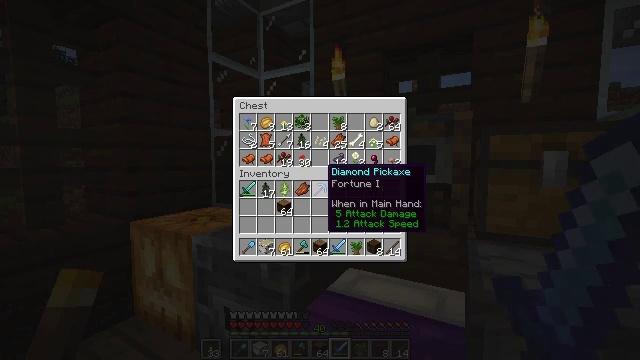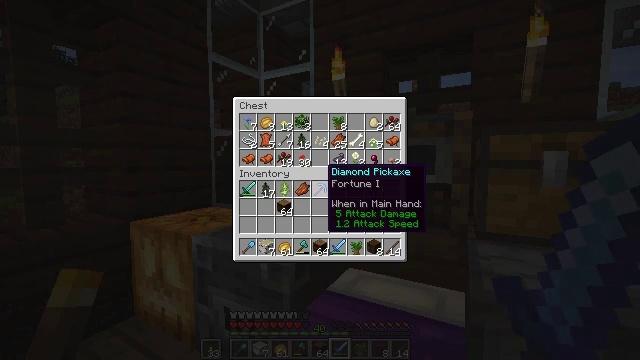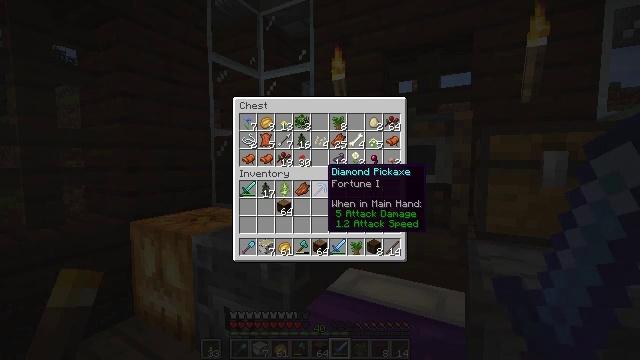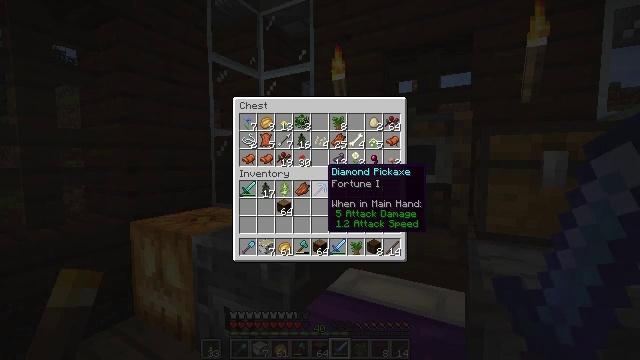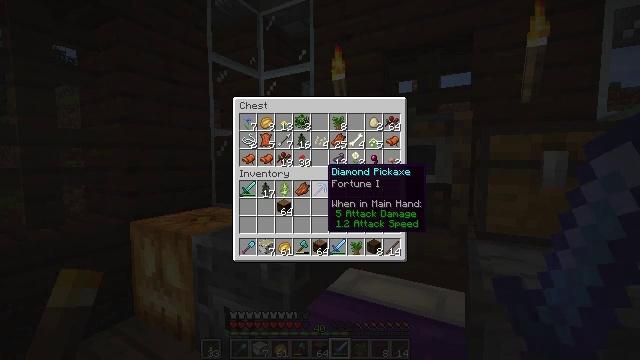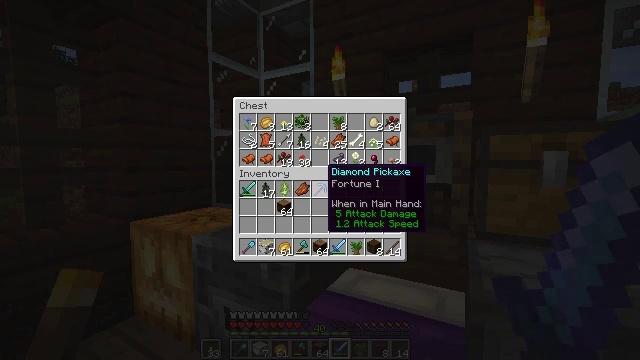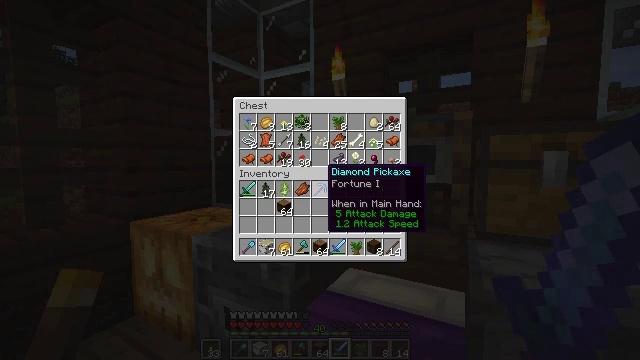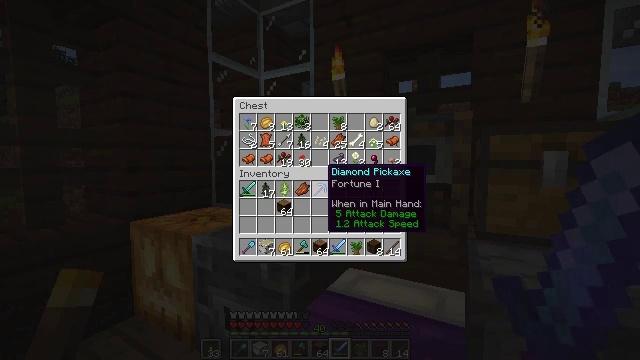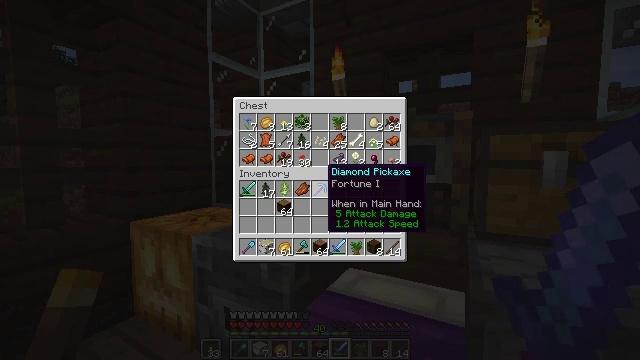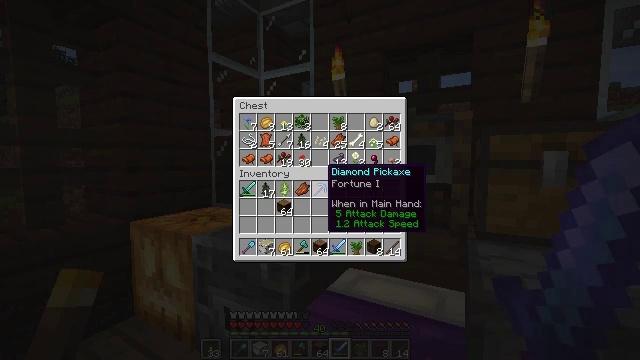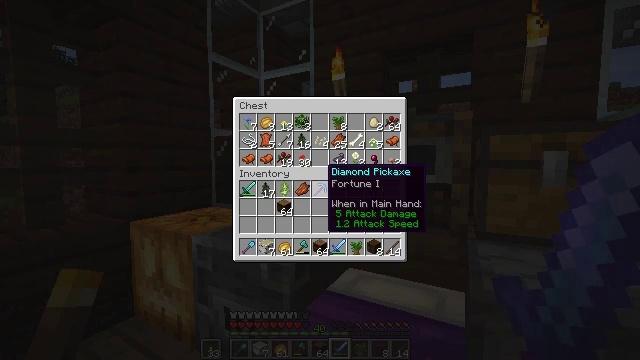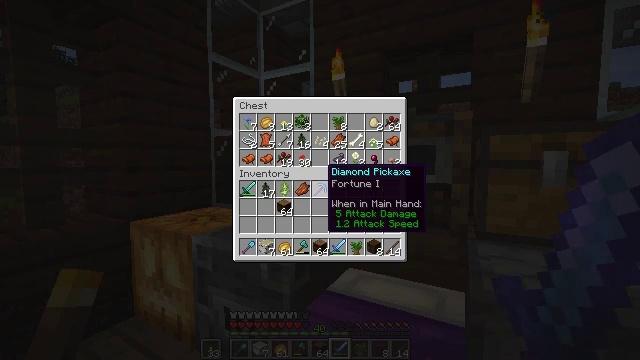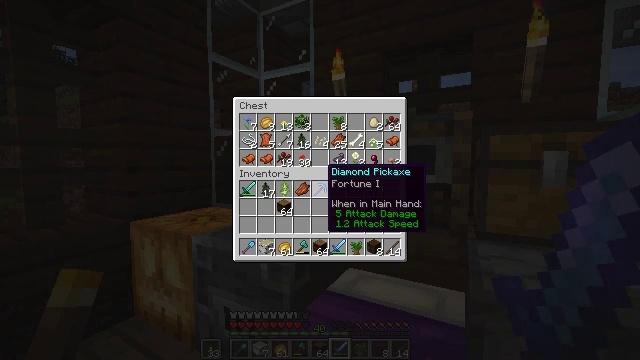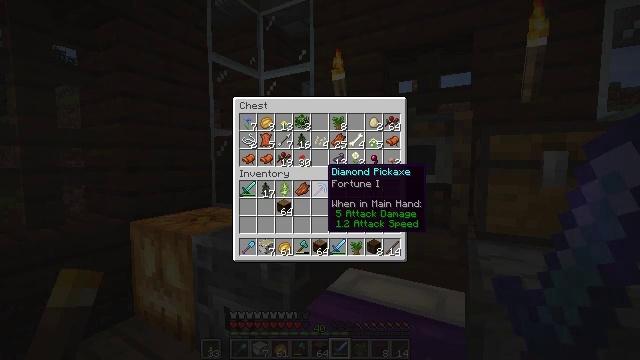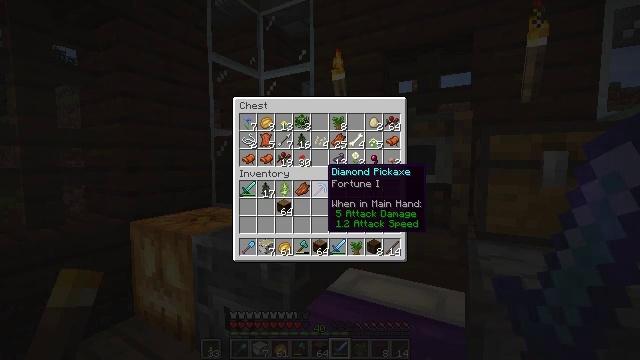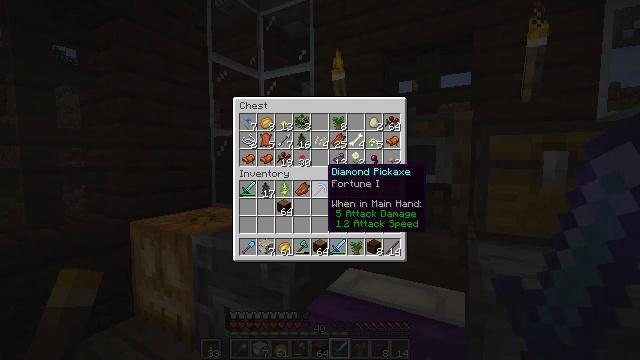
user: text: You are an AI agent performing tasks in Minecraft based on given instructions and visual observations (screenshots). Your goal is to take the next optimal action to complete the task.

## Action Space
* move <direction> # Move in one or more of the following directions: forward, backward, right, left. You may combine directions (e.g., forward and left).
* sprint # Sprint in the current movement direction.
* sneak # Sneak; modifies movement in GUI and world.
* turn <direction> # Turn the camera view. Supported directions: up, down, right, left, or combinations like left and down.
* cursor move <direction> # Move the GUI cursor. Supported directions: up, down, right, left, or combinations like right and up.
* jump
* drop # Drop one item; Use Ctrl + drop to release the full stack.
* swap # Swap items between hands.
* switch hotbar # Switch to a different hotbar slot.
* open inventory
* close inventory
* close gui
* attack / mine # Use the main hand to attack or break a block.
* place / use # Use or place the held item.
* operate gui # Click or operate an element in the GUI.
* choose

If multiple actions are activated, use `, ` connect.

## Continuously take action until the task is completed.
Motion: motion action
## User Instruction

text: Trim the tree by mining oak leaves.
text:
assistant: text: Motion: no_op
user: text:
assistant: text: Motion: no_op
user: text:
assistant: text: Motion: no_op
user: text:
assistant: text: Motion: no_op
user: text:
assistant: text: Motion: no_op
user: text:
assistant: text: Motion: no_op
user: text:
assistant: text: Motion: no_op
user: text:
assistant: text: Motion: no_op
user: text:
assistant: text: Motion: no_op
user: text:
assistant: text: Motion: no_op
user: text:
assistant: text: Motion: no_op
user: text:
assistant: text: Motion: no_op
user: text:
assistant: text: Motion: no_op
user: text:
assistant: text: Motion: no_op
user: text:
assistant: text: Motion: no_op
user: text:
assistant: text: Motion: no_op
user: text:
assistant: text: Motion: no_op
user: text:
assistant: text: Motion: no_op
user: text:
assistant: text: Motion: no_op
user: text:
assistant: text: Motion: no_op
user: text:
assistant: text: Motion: no_op
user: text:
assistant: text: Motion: no_op
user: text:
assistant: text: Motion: no_op
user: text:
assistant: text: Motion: no_op
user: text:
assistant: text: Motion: no_op
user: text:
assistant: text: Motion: no_op
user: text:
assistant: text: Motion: no_op
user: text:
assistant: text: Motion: no_op
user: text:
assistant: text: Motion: no_op
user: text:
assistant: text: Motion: no_op